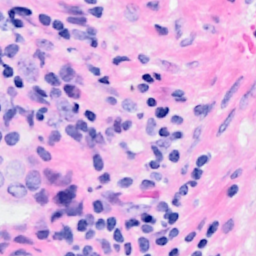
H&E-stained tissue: Breast